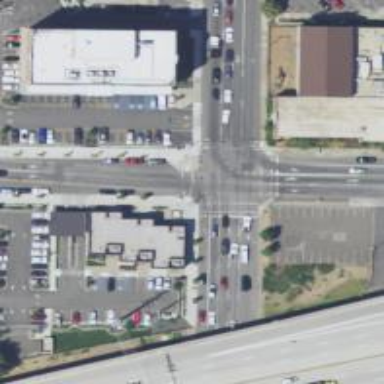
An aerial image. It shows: Marked road crossing.